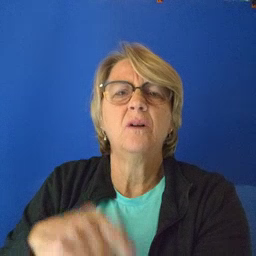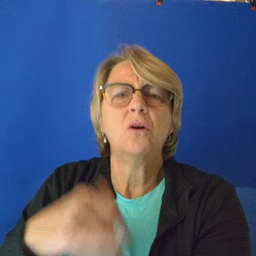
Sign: bad